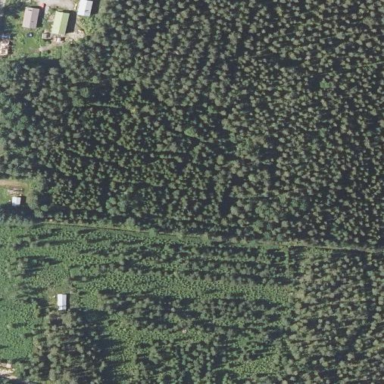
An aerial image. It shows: Evergreen needle-leaved forest.